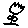
Label: flower